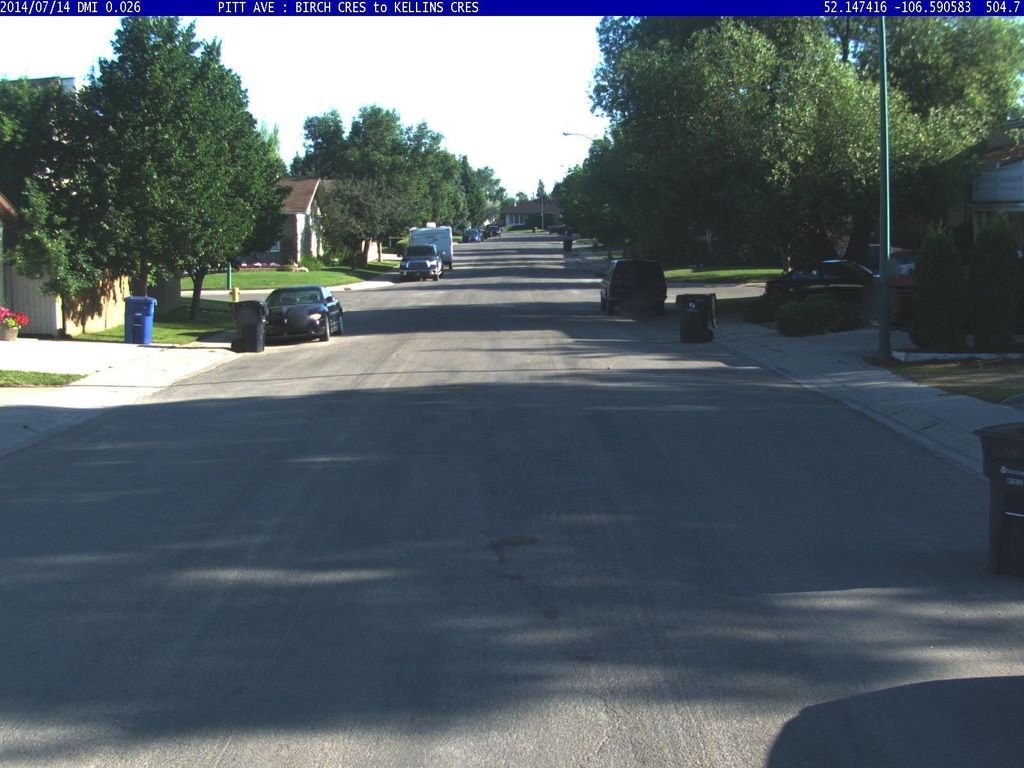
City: saskatoon